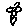
Label: flower